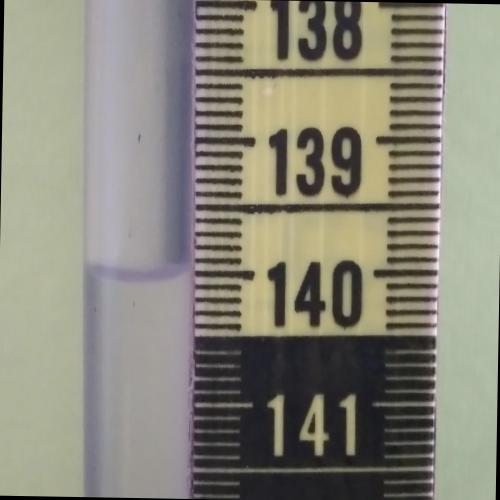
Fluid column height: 140.0 cm